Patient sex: F
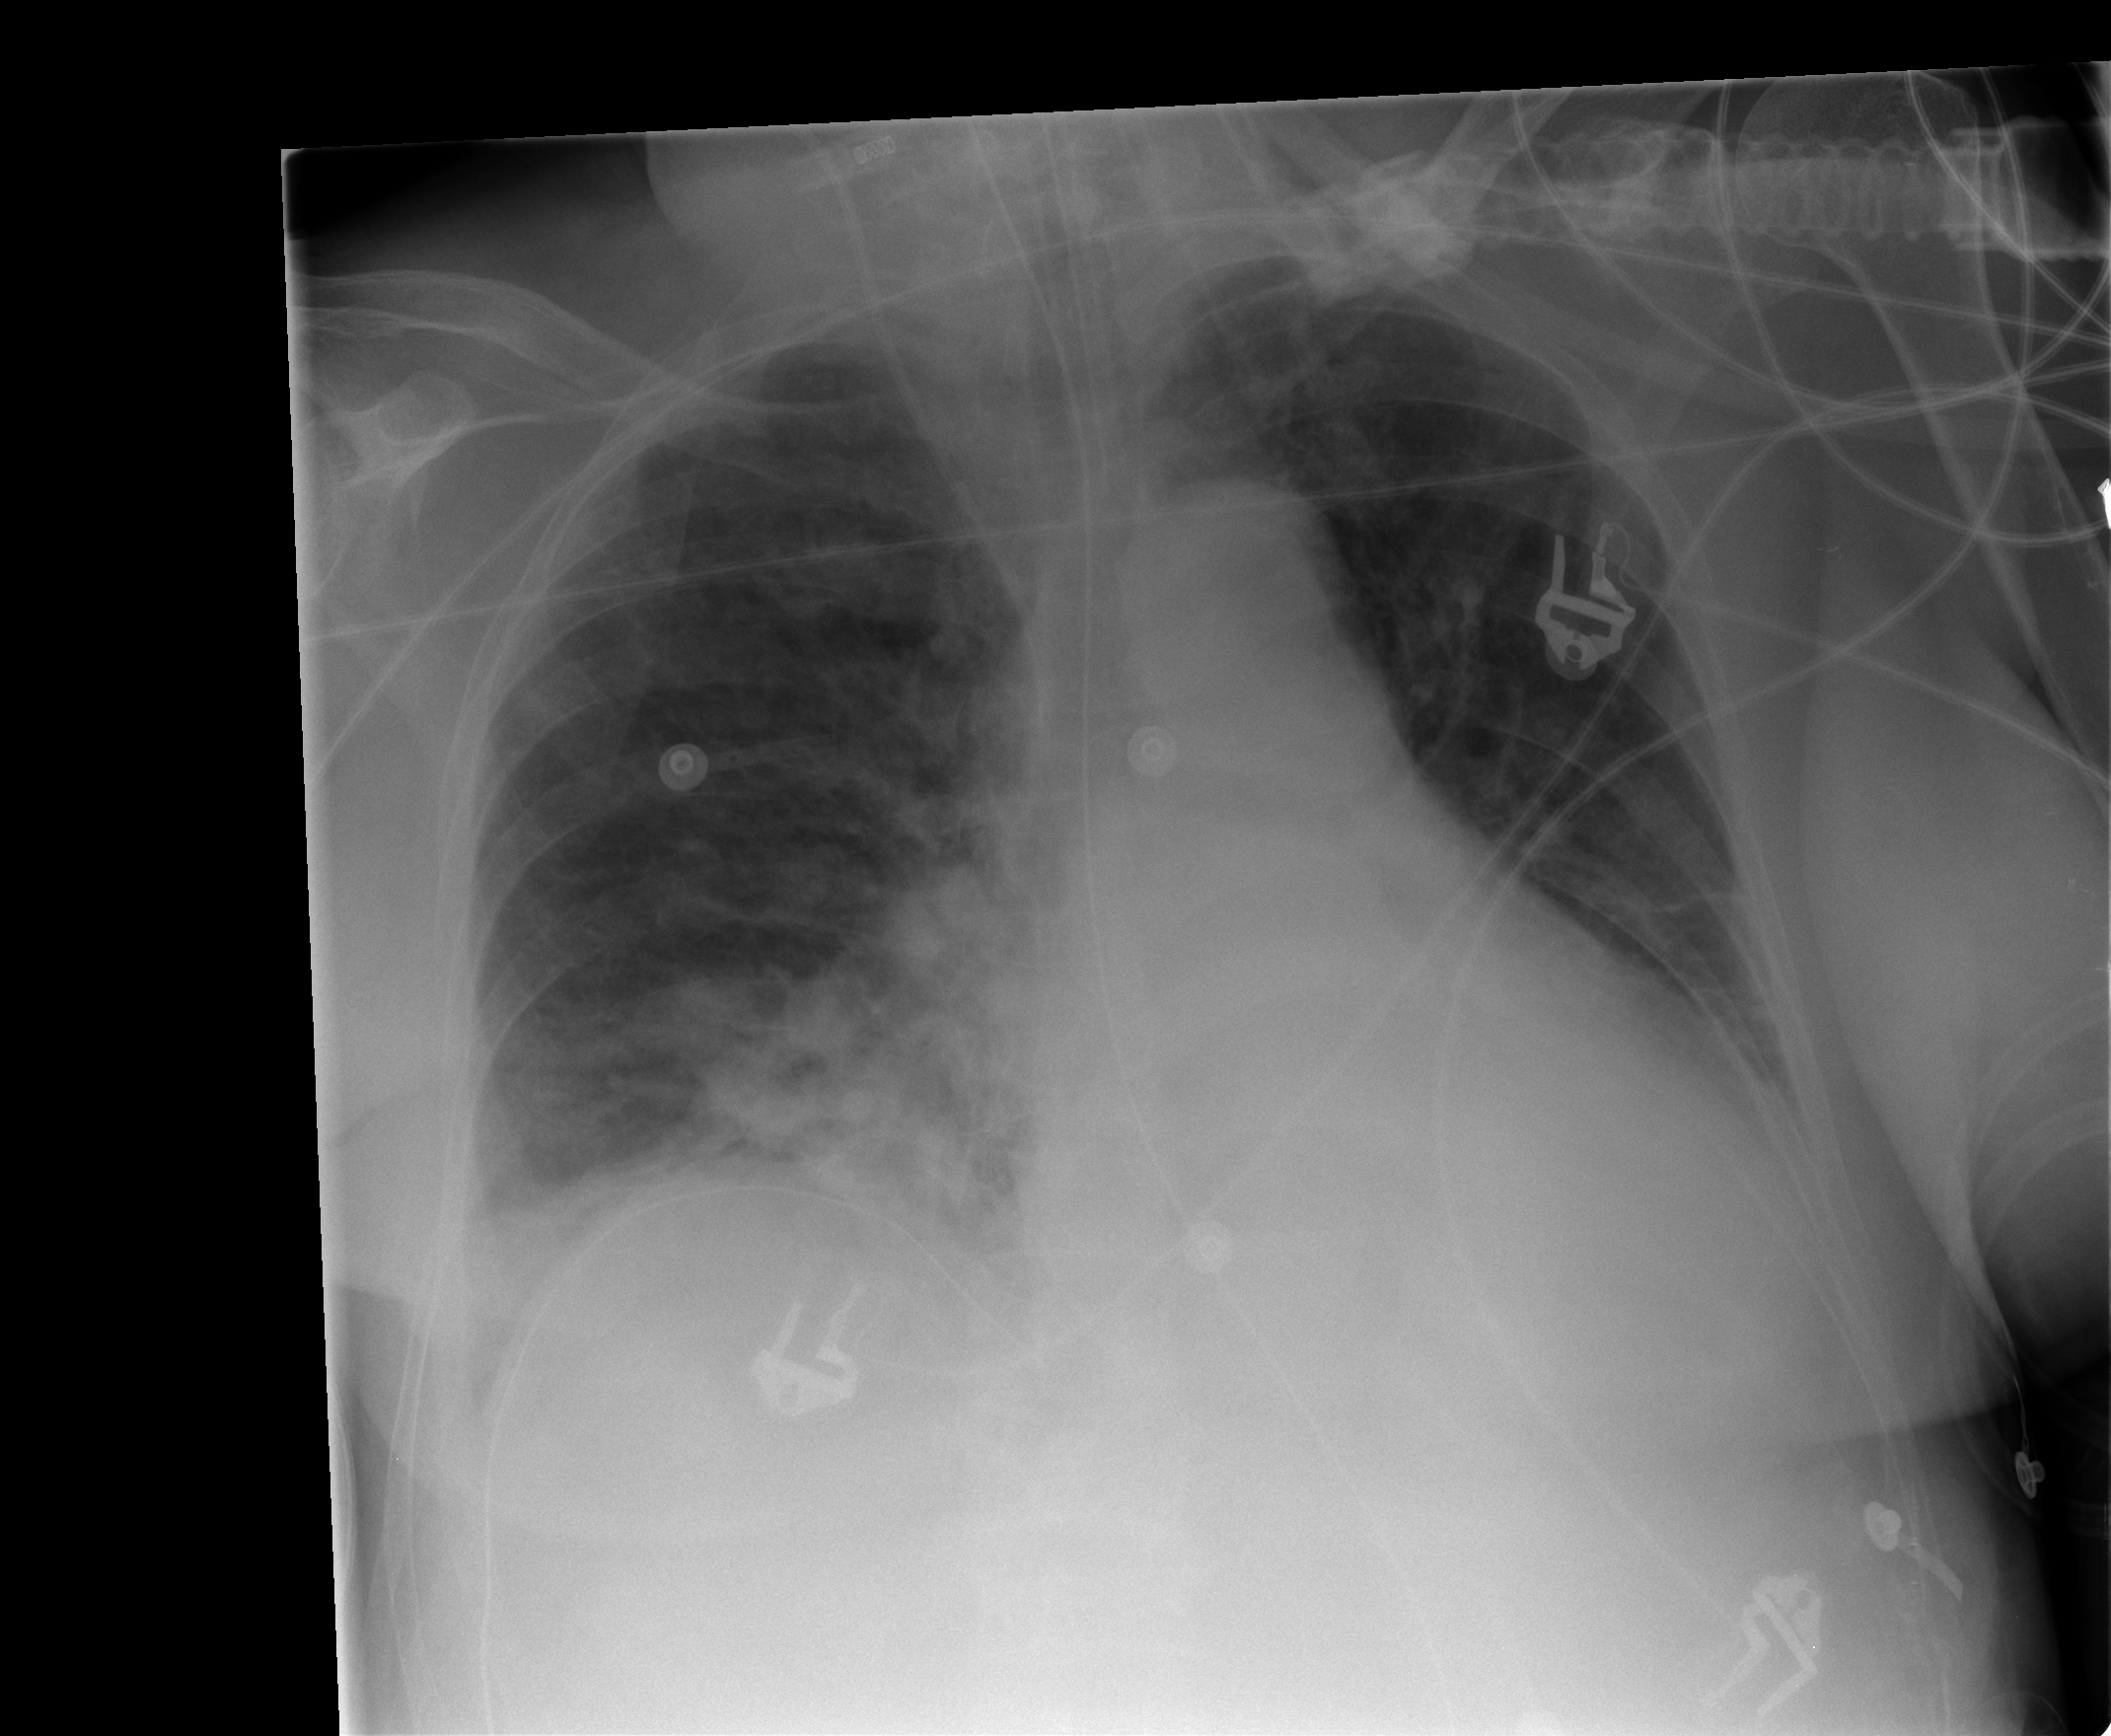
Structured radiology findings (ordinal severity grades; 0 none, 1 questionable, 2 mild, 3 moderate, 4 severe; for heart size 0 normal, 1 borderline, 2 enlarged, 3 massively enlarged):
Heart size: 1
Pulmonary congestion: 2
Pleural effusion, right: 1
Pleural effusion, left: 0
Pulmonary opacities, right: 2
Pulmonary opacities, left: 0
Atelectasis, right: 2
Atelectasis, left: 1